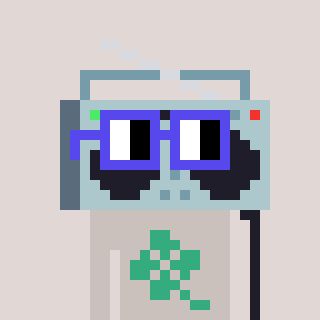
a pixel art character with square blue glasses, a boombox-shaped head and a foggrey-colored body on a warm background